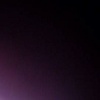
Label: space